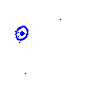
Particle: kaon